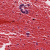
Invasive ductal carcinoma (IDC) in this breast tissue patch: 0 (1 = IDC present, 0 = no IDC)